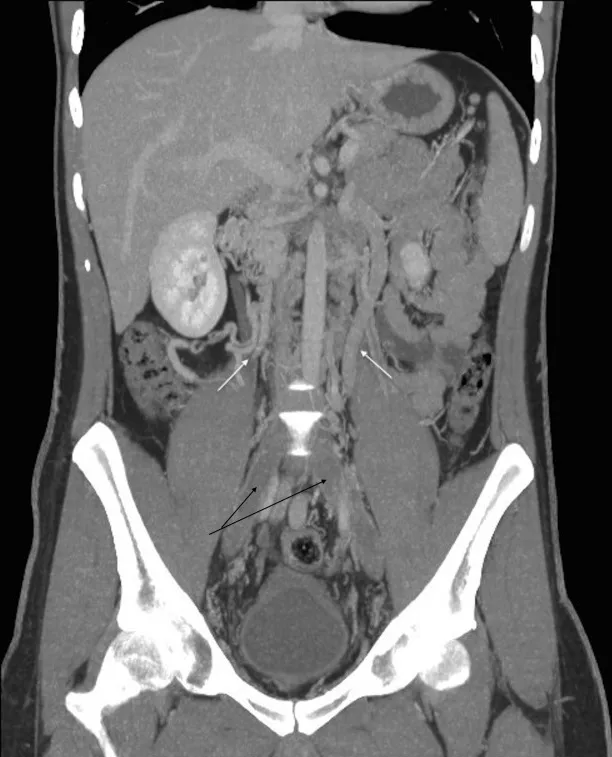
(White arrows) Azygos and hemiazygos system hypertrophy; (black arrows) thrombosed iliac veins.
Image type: radiology (ct)